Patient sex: M
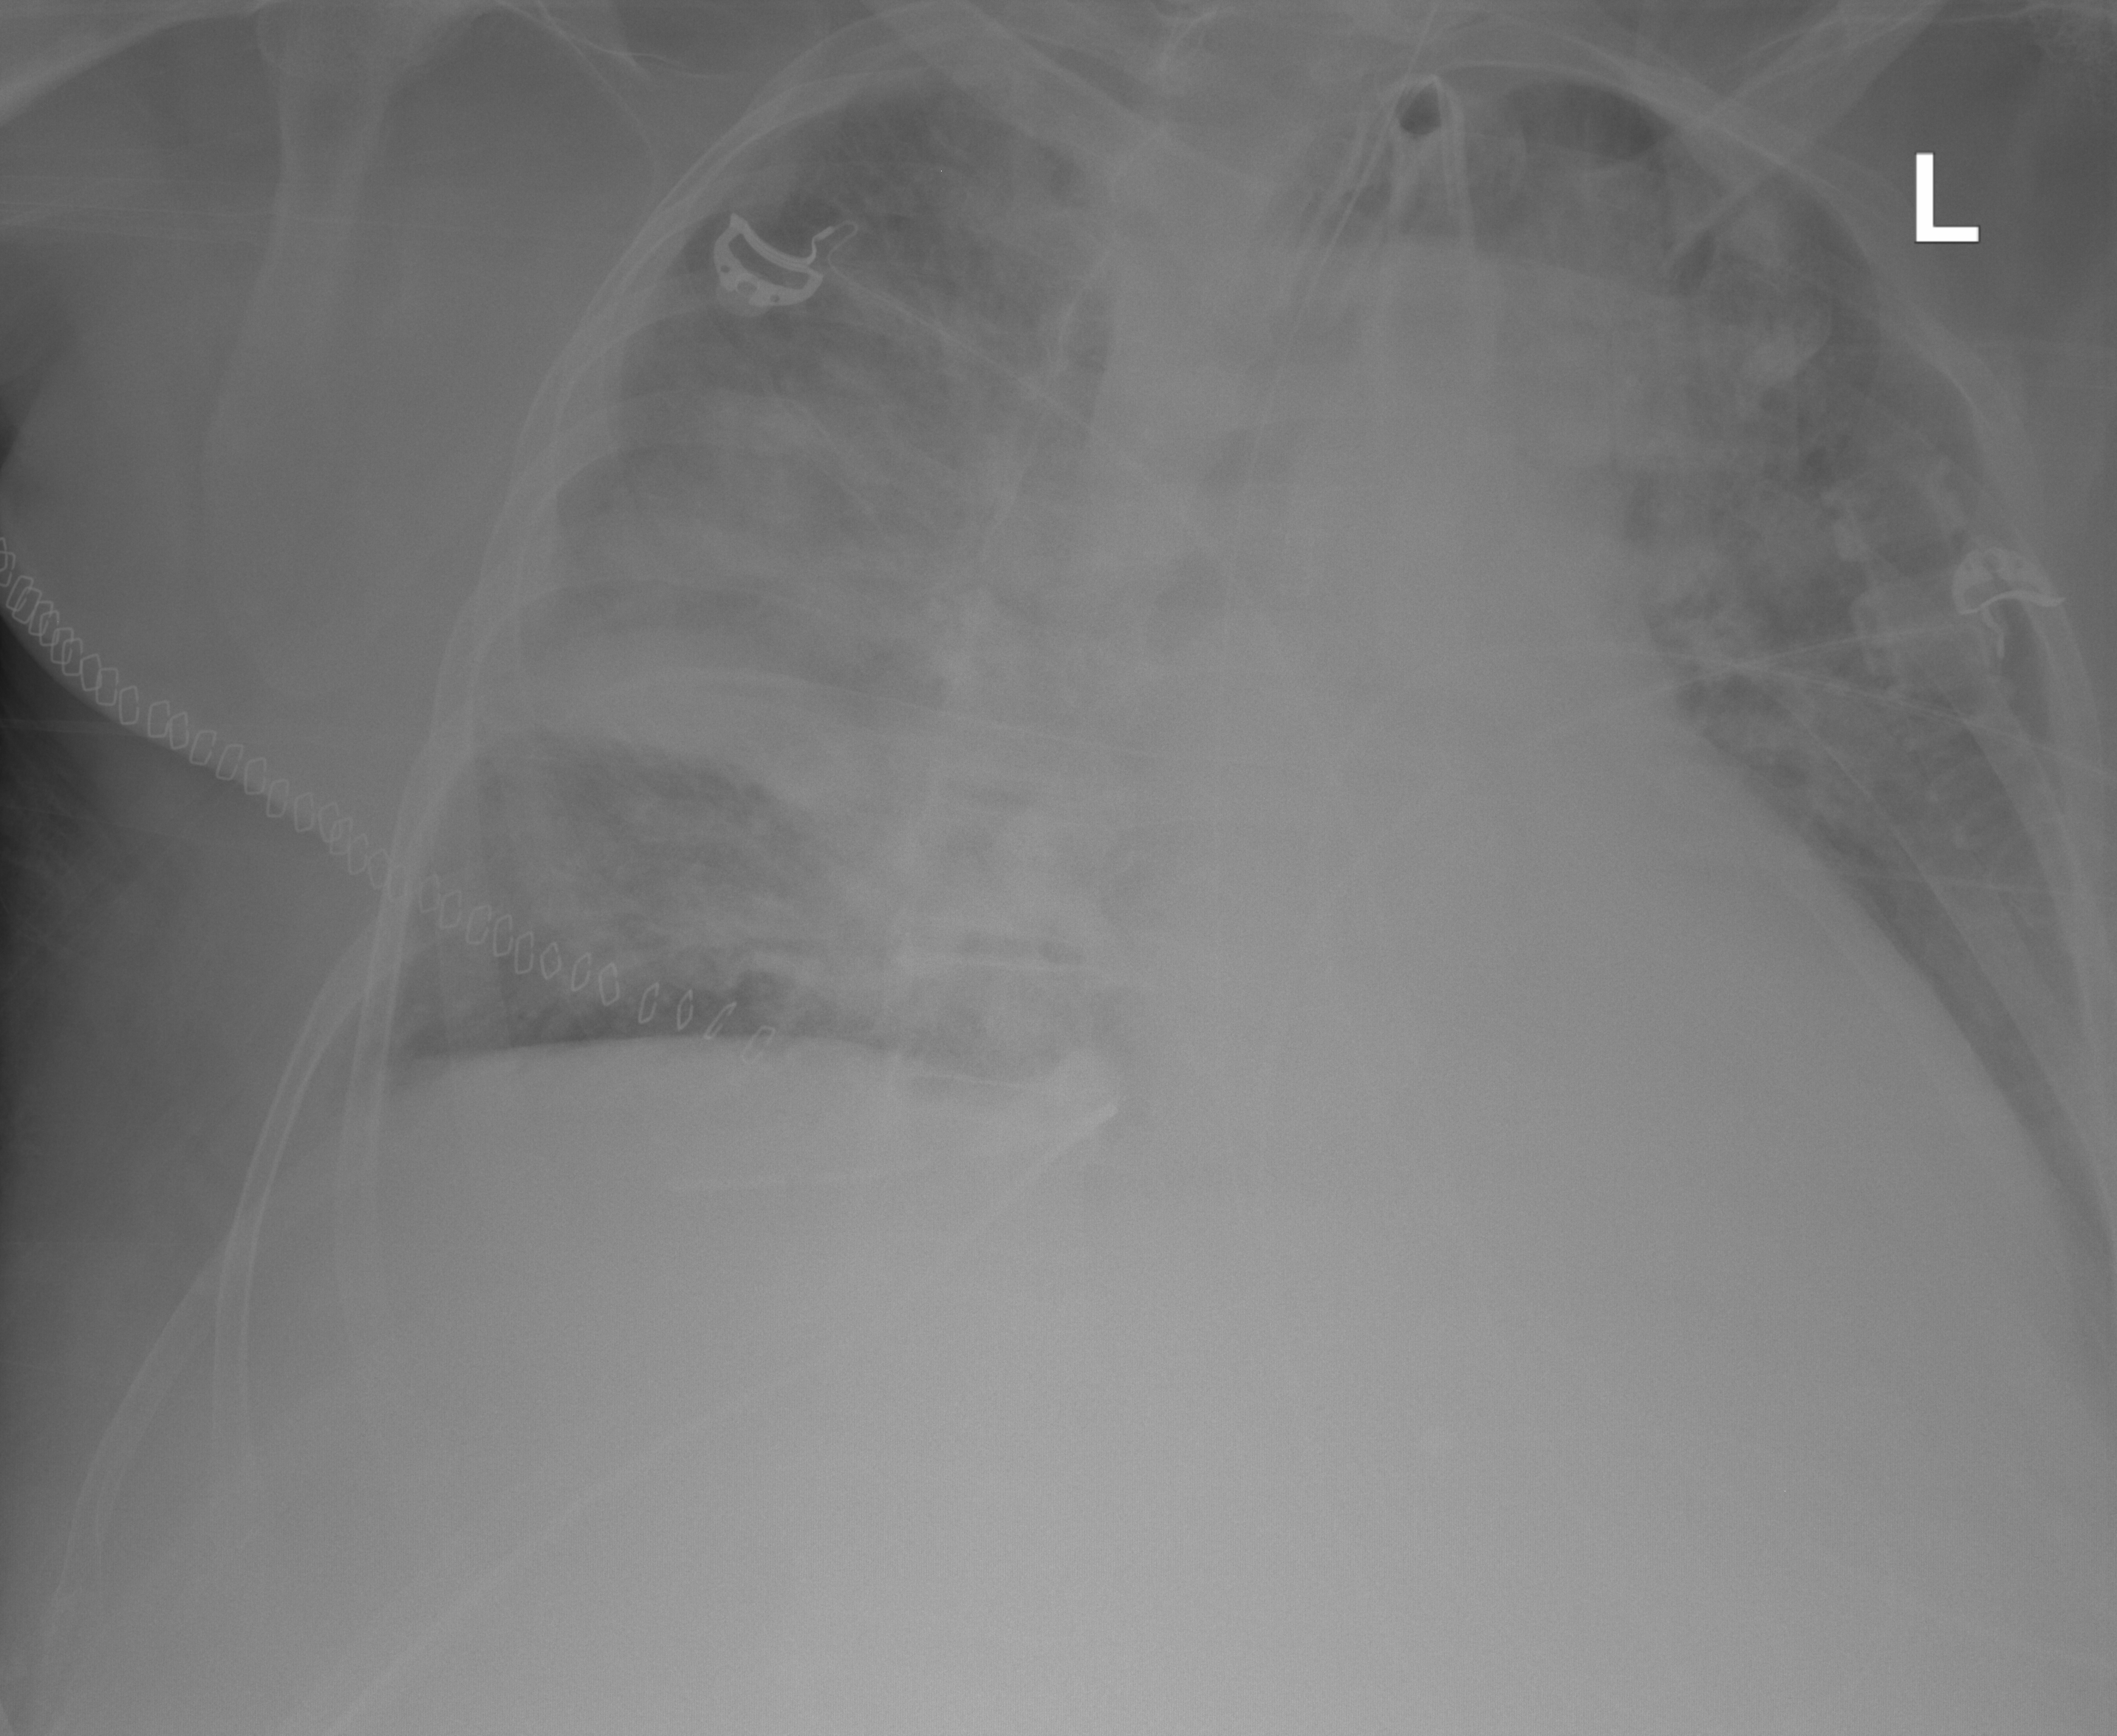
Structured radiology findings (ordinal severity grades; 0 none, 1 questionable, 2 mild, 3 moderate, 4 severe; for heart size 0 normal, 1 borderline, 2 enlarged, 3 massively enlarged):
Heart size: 2
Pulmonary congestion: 2
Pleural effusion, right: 1
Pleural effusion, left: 0
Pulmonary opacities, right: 2
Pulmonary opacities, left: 0
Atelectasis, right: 3
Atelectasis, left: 0